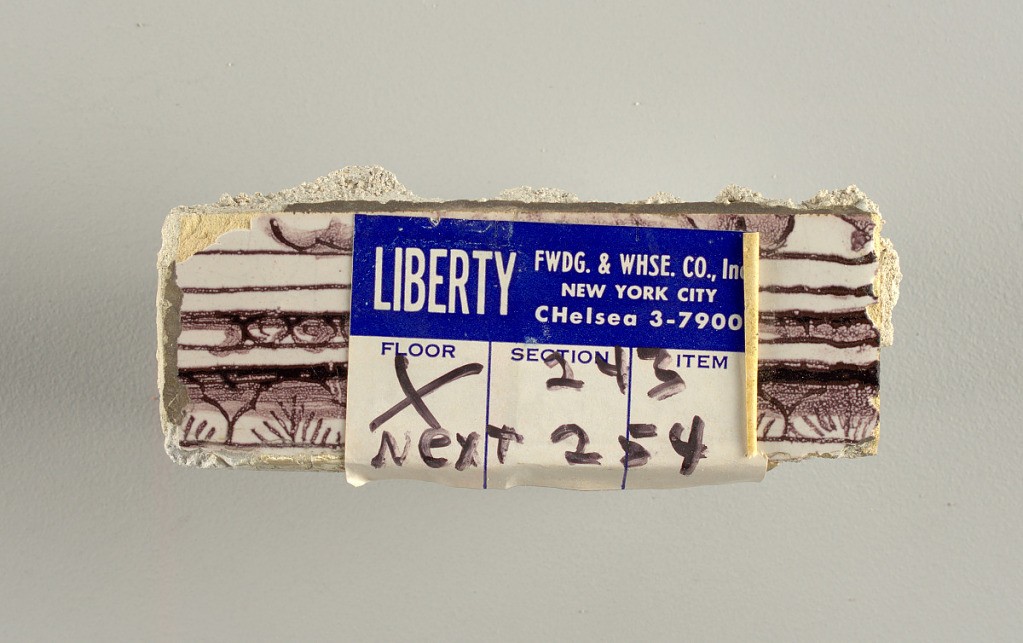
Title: Tile wall facing
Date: ca. 1725
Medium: Tin-glazed earthenware, underglaze
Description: Horizontal rectangle.  Thirty tiles wide and twenty-three tiles high with opening for fireplace eleven tiles wide and ten high.  Foliage arabesques disposed about three vertical axes from which are emphazised by urns at center and right, and at left by the figure of a standing woman carrying an infant on her arm and accompanied by two children.